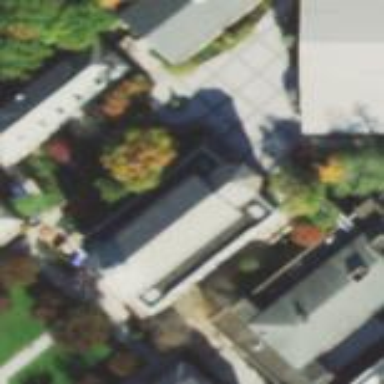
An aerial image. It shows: Theater building.